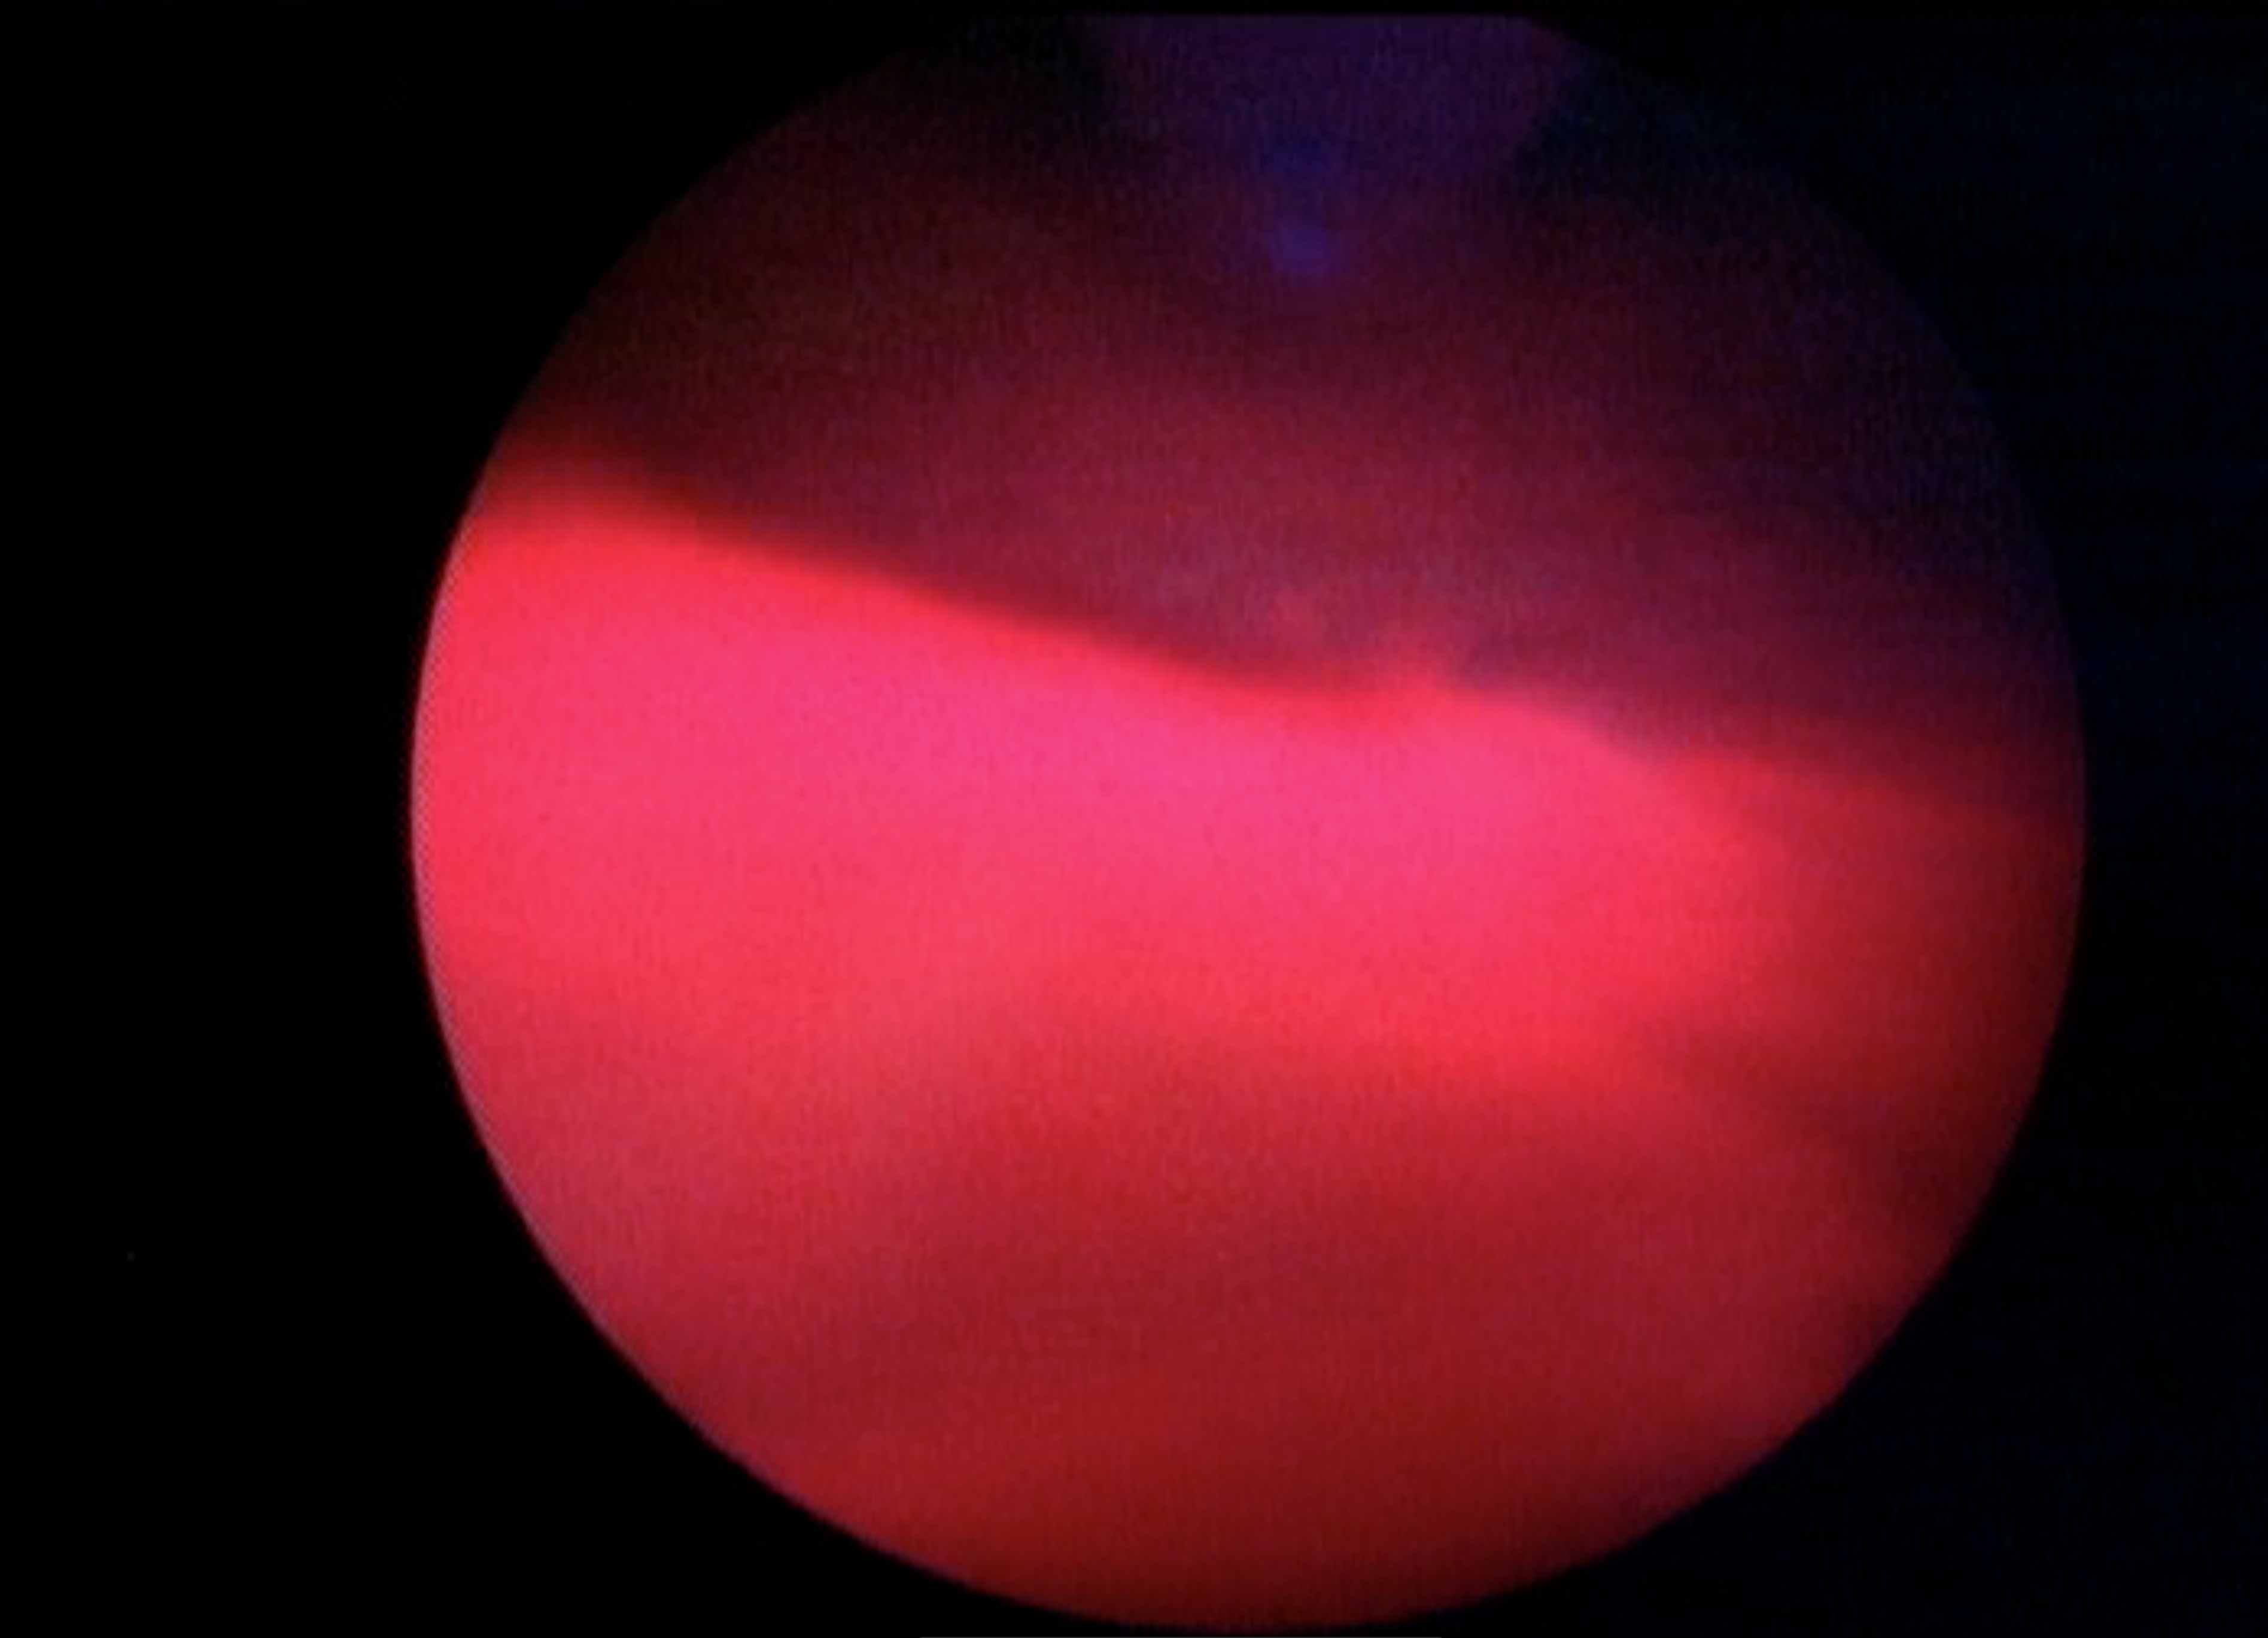
Modality: BLC
Class: Malignant
Subclass: CIS
Lesion: L2
Stage: Tis
Morphology: Non-papillary
Bladder cancer association: Yes